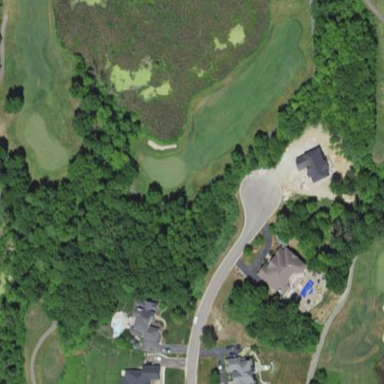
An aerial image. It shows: Scenic golf fairway.